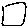
Label: square